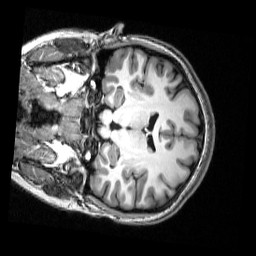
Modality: T1w
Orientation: coronal
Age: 20
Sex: female
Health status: healthy
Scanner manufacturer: siemens
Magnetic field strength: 3 T
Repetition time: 2.53 s
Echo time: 0.00339 s